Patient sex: F
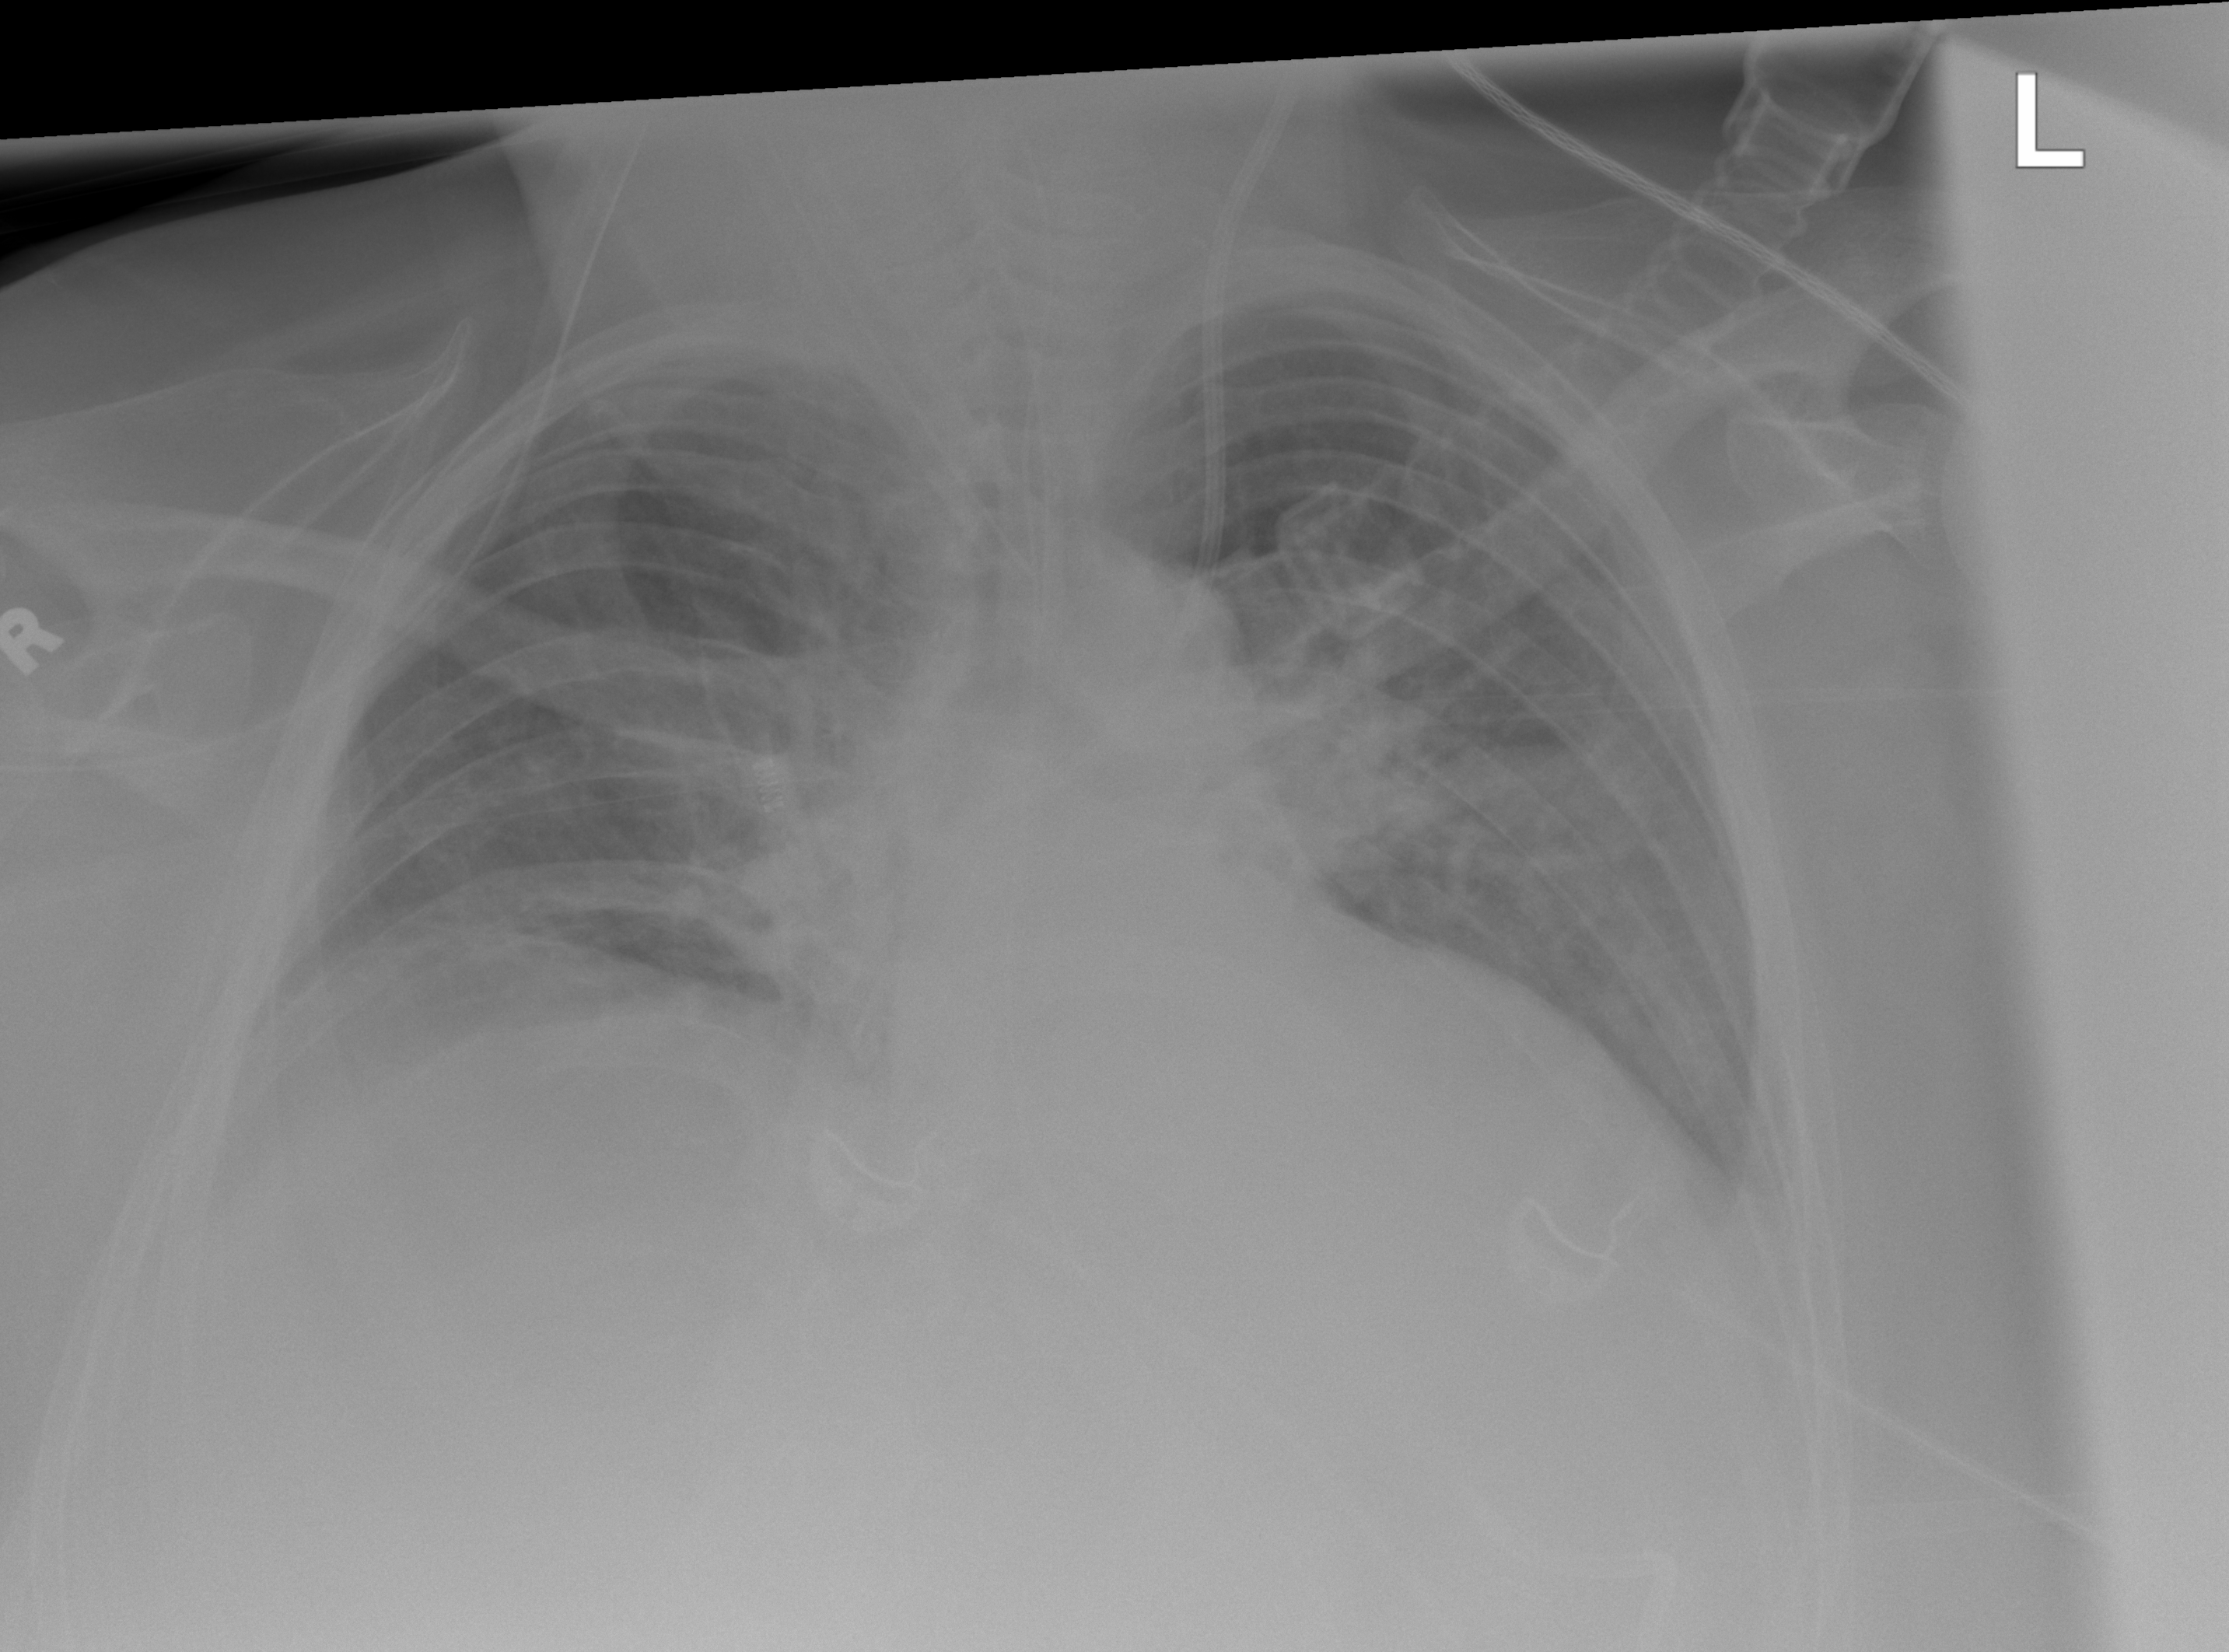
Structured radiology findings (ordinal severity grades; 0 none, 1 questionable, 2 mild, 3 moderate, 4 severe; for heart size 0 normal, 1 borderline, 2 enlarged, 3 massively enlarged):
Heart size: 1
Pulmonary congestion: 1
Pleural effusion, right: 0
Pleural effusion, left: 0
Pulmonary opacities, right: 0
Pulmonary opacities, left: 0
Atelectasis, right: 0
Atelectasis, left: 2